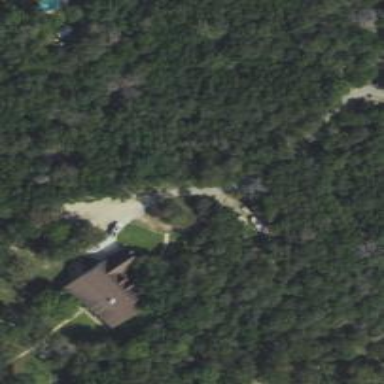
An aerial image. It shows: Driveway.